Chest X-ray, PA view. Patient: 21 years old, sex F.
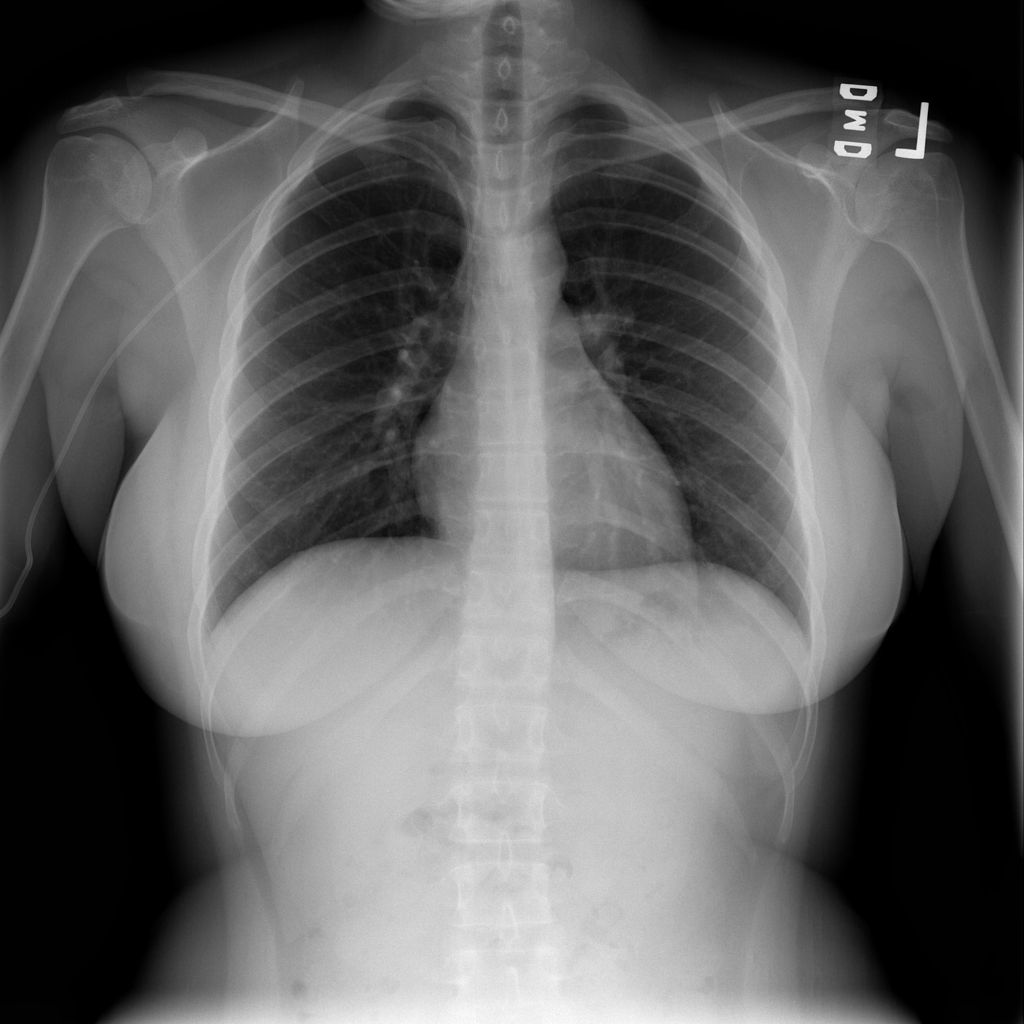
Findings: Pleural_Thickening